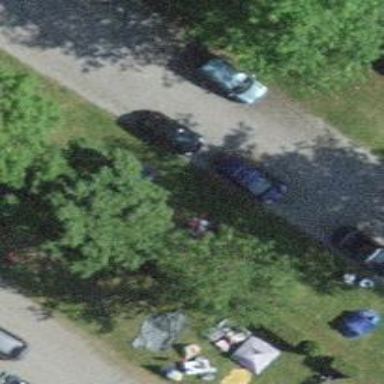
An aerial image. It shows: Camping pitch for tourists.